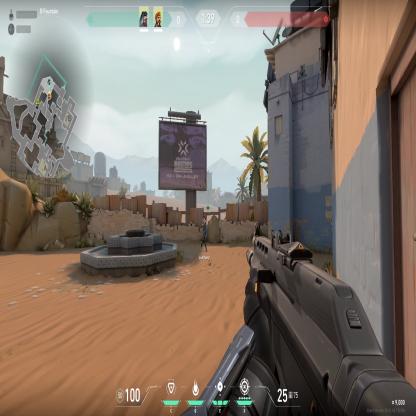
Label: teammate